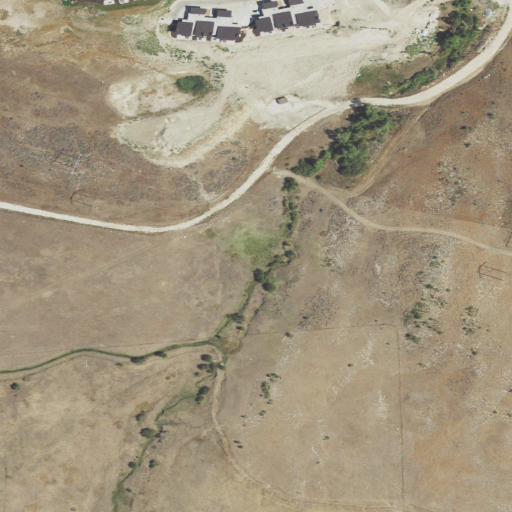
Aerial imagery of valley in Utah named Heinz Canyon containing shrub, cultivated crops, and pasture